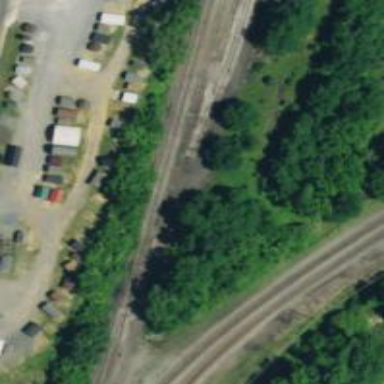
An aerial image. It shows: Railway siding with rails.